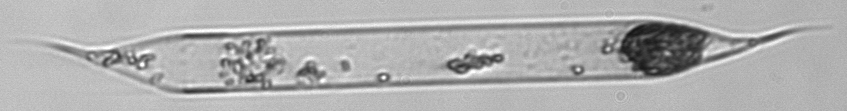
Label: Rhizosolenia